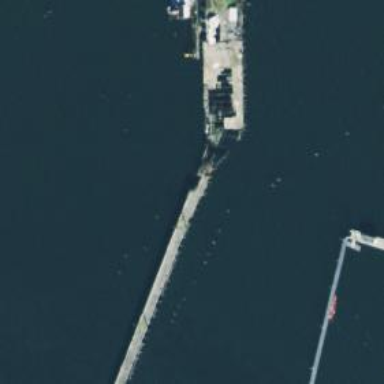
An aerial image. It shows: Ruined pier made by man.